Question: I have a problem with my layout, the last linearlayout doesn't seem to expand fully. FYI this is my xml file:
'''
<?xml version="1.0" encoding="utf-8"?>
<ScrollView xmlns:android="http://schemas.android.com/apk/res/android"
android:id="@+id/scrollView1"
android:layout_width="fill_parent"
android:layout_height="fill_parent" >
<LinearLayout
android:layout_width="wrap_content"
android:layout_height="wrap_content"
android:background="@drawable/ihealthfirst"
android:orientation="vertical" >
<include
android:layout_width="fill_parent"
android:layout_height="match_parent"
layout="@layout/tabsfornutrition" />
<LinearLayout
android:layout_width="match_parent"
android:layout_height="match_parent" >
<ImageView
android:id="@+id/imagefruits"
android:layout_width="wrap_content"
android:layout_height="wrap_content"
android:contentDescription="@string/vegetables"
android:paddingBottom="15dp"
android:paddingLeft="15dp"
android:paddingRight="15dp"
android:paddingTop="15dp"
android:src="@drawable/fruits_logo" />
<LinearLayout
android:layout_width="match_parent"
android:layout_height="wrap_content"
android:orientation="vertical"
android:paddingRight="15dp"
android:paddingTop="35dp" >
<TextView
android:id="@+id/txtApples"
style="@style/NutritionText"
android:layout_width="fill_parent"
android:layout_height="0dp"
android:layout_gravity="fill_vertical"
android:layout_weight="0.50" />
<Button
android:id="@+id/btViewApples"
android:layout_width="fill_parent"
android:layout_height="wrap_content"
android:text="@string/viewnutritionalfacts" />
</LinearLayout>
</LinearLayout>
<LinearLayout
android:layout_width="fill_parent"
android:layout_height="wrap_content"
android:orientation="vertical"
android:layout_gravity="bottom" >
<TextView
android:id="@+id/descheader"
style="@style/DescriptionHeader"
android:layout_width="fill_parent"
android:layout_height="wrap_content"
android:paddingLeft="15dp"
android:paddingRight="15dp"
android:text="@string/description" />
<TextView
android:id="@+id/fruitDesc"
android:layout_width="fill_parent"
android:layout_height="wrap_content"
android:layout_gravity="center_vertical|right"
android:paddingLeft="15dp"
android:paddingTop="10dp" />
</LinearLayout>
</LinearLayout>
</ScrollView>
'''

If you could help me, I'd appreciate it. Thanks
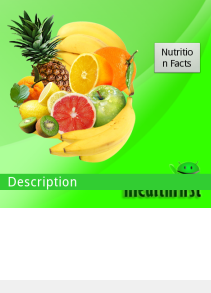
Answer: I hope u talking about the LinearLayout which has Description, first of all I think u r not clear with fill_parent / match_parent / wrap_content, why I'm thinking like this s,
U r setting height and width as fill_parent for both the include layout and also to the sibling Linearlayout.
> '''
<includ
android:layout_width="fill_parent"
android:layout_height="match_parent"
layout="@layout/tabsfornutrition" />
<LinearLayout
android:layout_width="match_parent"
android:layout_height="match_parent" >
'''
but u not worry about one layout is overlaps another.
So pls go throw following structure, that will give you a clear understating.
I hope u need to fill the linearlayout which having the description, if not update your question clearly..
'''
<ScrollView xmlns:android="http://schemas.android.com/apk/res/android"
android:id="@+id/scrollView1"
android:layout_width="fill_parent"
android:layout_height="fill_parent" >
<LinearLayout
android:layout_width="match_parent"
android:layout_height="match_parent"
android:background="@drawable/ihealthfirst"
android:orientation="vertical" >
<include
android:layout_width="match_parent"
android:layout_height="wrap_content"
layout="@layout/tabsfornutrition" />
<LinearLayout
android:layout_width="match_parent"
android:layout_height="match_parent"
android:layout_weight="1" >
<ImageView
android:id="@+id/imagefruits"
android:layout_width="wrap_content"
android:layout_height="wrap_content"
android:contentDescription="@string/vegetables"
android:paddingBottom="15dp"
android:paddingLeft="15dp"
android:paddingRight="15dp"
android:paddingTop="15dp"
android:src="@drawable/fruits_logo" />
<LinearLayout
android:layout_width="match_parent"
android:layout_height="wrap_content"
android:orientation="vertical"
android:paddingRight="15dp"
android:paddingTop="35dp" >
<TextView
android:id="@+id/txtApples"
style="@style/NutritionText"
android:layout_width="fill_parent"
android:layout_height="0dp"
android:layout_gravity="fill_vertical"
android:layout_weight="0.50" />
<Button
android:id="@+id/btViewApples"
android:layout_width="fill_parent"
android:layout_height="wrap_content"
android:text="@string/viewnutritionalfacts" />
</LinearLayout>
</LinearLayout>
<LinearLayout
android:layout_width="match_parent"
android:layout_height="wrap_content"
android:orientation="vertical"
android:layout_gravity="bottom" >
<TextView
android:id="@+id/descheader"
style="@style/DescriptionHeader"
android:layout_width="fill_parent"
android:layout_height="wrap_content"
android:paddingLeft="15dp"
android:paddingRight="15dp"
android:text="@string/description" />
<TextView
android:id="@+id/fruitDesc"
android:layout_width="fill_parent"
android:layout_height="wrap_content"
android:layout_gravity="center_vertical|right"
android:paddingLeft="15dp"
android:paddingTop="10dp" />
</LinearLayout>
</LinearLayout>
</ScrollView>
'''